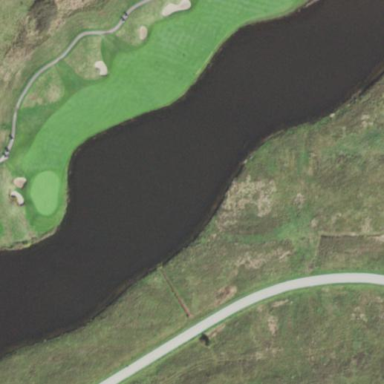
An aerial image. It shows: Water hazard on golf course. The hazard is natural water feature.